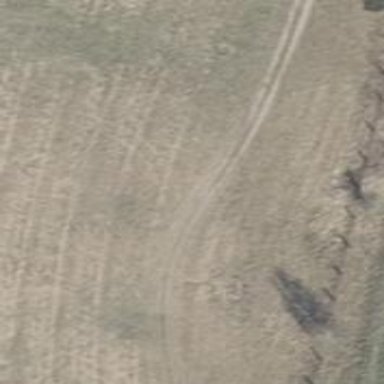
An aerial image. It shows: Ground track with tracktype of grade4.